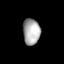
Tissue: lung
Cell type: Fibroblasts
Senescence score: 0.5823
Nuclear area (px): 440
Mean DAPI intensity: 170.357